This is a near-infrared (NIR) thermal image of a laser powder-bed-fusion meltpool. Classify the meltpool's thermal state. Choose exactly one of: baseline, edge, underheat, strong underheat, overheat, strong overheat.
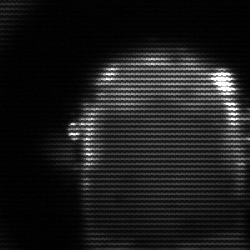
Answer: baseline